Question: I have an activity with a grid of 3x4 Button. See the image below. When the user touches one of the buttons the button is animated.
The button moves from its current location to the center of the screen holds and then returns to its original position. While its doing this the button is also growing to fill the screen, holds and then shrinks back down to its original size.
During the animation no other buttons should move.
Originally I coded this up using an AbsoluteLayout, however, as this layout is deprecated I'd like to use a different layout, but I'm not sure which one to use.
Is there a better way to layout this activity while still allowing me to achieve the described behavior, and if so what layout should I use and how should I structure it?

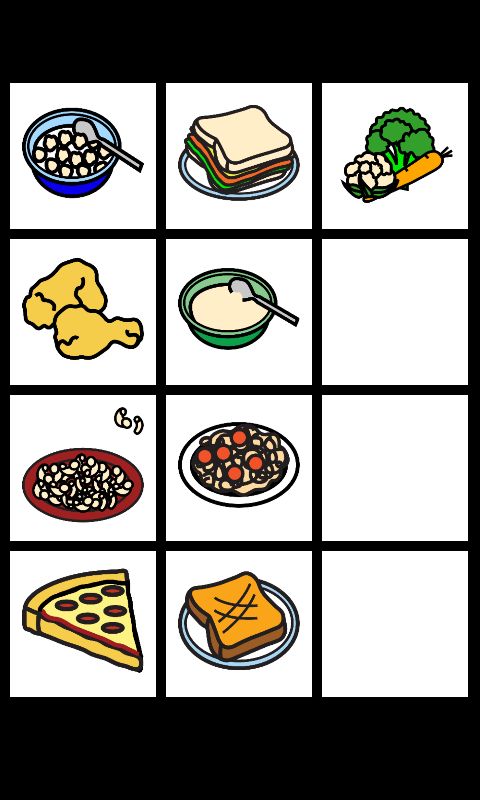
Answer: In the end I decided to go with the AbsoluteLayout